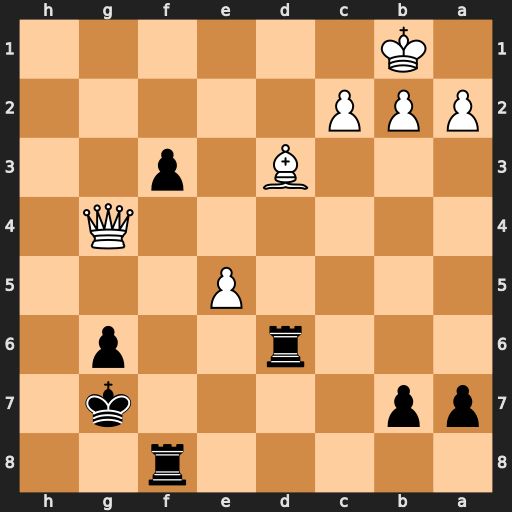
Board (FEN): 5r2/pp4k1/3r2p1/4P3/6Q1/3B1p2/PPP5/1K6
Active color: b
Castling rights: -
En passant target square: -
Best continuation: Rxd3 cxd3 f2